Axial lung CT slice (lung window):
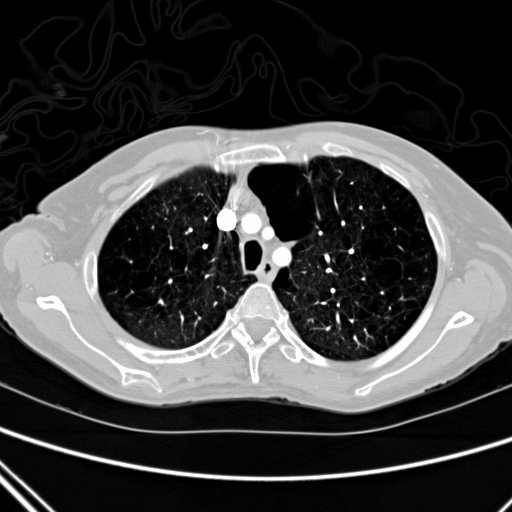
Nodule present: no